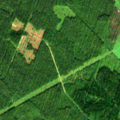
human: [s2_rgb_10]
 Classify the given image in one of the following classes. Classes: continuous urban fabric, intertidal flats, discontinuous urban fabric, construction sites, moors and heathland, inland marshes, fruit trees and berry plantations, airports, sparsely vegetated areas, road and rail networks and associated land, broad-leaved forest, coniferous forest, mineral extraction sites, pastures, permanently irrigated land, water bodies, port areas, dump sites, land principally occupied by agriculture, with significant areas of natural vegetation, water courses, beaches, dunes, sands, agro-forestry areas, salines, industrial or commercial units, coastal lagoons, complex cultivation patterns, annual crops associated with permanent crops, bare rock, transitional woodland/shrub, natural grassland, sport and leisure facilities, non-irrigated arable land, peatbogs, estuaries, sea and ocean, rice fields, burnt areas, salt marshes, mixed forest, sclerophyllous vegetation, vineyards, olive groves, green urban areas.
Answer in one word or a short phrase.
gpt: non-irrigated arable land, mixed forest